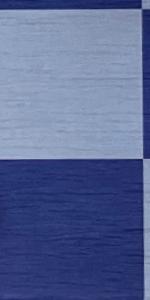
Label: Empty